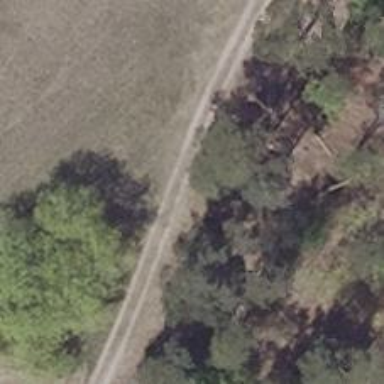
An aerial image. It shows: Dirt track road with grade3 tracktype.